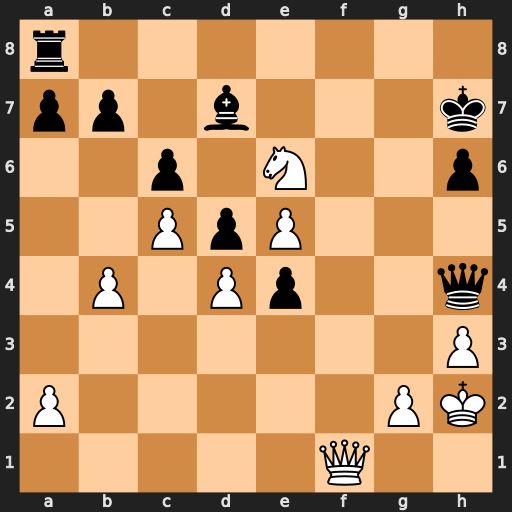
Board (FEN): r7/pp1b3k/2p1N2p/2PpP3/1P1Pp2q/7P/P5PK/5Q2
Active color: w
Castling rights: -
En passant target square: -
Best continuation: Qf7+ Kh8 Qg7#